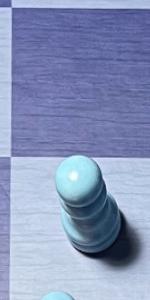
Label: Pawn_White